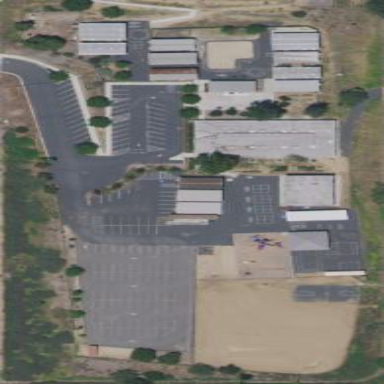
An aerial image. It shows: School.